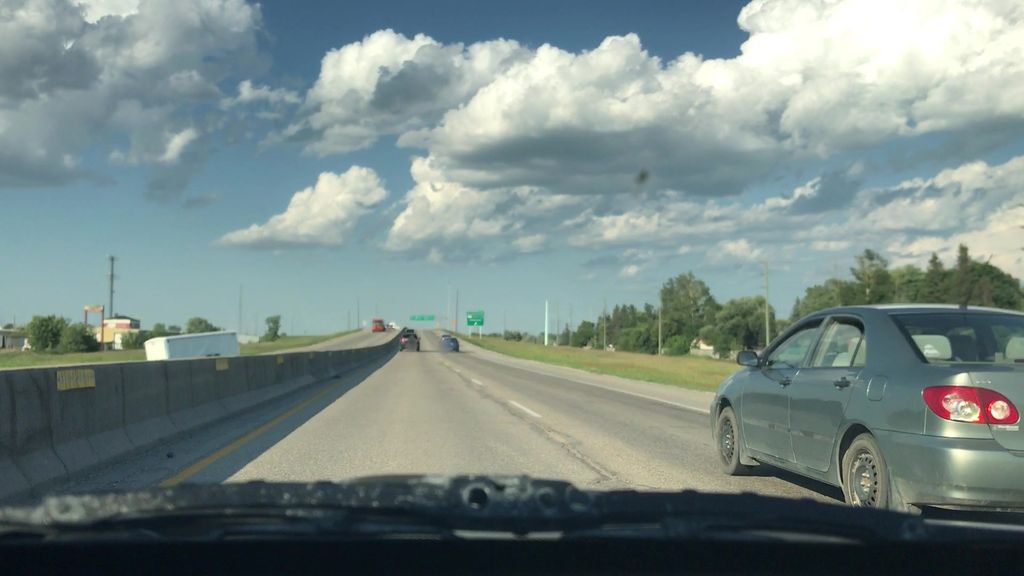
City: winnipeg